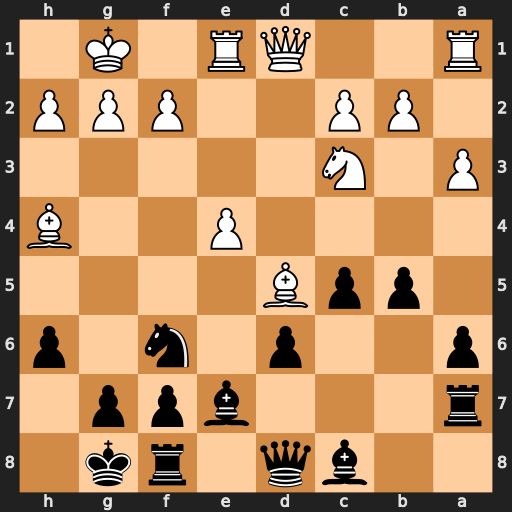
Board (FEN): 2bq1rk1/r3bpp1/p2p1n1p/1ppB4/4P2B/P1N5/1PP2PPP/R2QR1K1
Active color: b
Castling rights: -
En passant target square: -
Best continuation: Nxd5 Nxd5 Bxh4